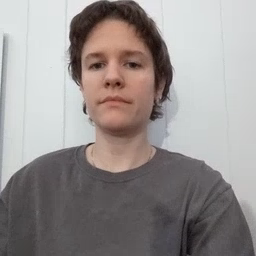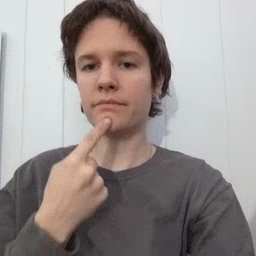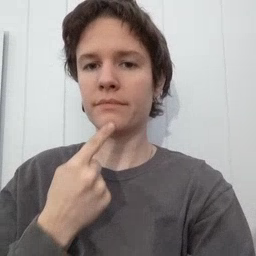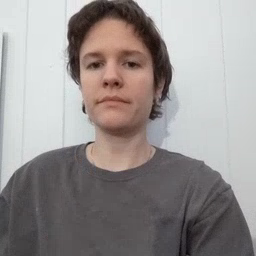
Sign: say